Question: I am trying to inspect elements on the webpage but as soon as popup comes it shows an error of element not visible.

I am using correct locators for the same, also I tried using different timeouts for the thread.
Sleep it is not working.
When I click on view source it is showing the same frame as well.
I wrote the below code:
'''
\import org.openqa.selenium.By;
import org.openqa.selenium.WebDriver;
import org.openqa.selenium.WebElement;
import org.openqa.selenium.chrome.ChromeDriver;
import org.openqa.selenium.support.ui.ExpectedConditions;
import org.openqa.selenium.support.ui.Select;
import org.openqa.selenium.support.ui.WebDriverWait;
public class INDIALENDS {
public static void main(String[] args) throws InterruptedException {
System.setProperty("webdriver.chrome.driver","D:\chromedriver.exe");
WebDriver driver=new ChromeDriver();
driver.navigate().to("https://indialends.com/");
driver.manage().window().maximize();
String s=driver.getCurrentUrl();
System.out.println(s);
driver.getTitle();
String x=driver.getTitle();
System.out.println(x);
\
\driver.findElement(By.linkText("Personal Loan")).click();
driver.findElement(By.name("li_display_name")).sendKeys("RAVNEET KAUR");
driver.findElement(By.id("email")).sendKeys("ravneetkaur@indialends.com");
driver.findElement(By.name("pincode")).sendKeys("122018");
driver.findElement(By.id("employment")).click();
Thread.sleep(5000);
driver.findElement(By.id("salaried12")).click();
Thread.sleep(5000);
driver.findElement(By.id("companyName")).sendKeys("INDIALENDS");
Thread.sleep(10000);
driver.findElement(By.id("monthlyIncome")).sendKeys("34000");
driver.findElement(By.id("mobile")).sendKeys("<PHONE>");
driver.findElement(By.id("li_submit")).click();
Thread.sleep(5000);
\
\Thread.sleep(25000);
driver.findElement(By.id("li_submit")).click();
Thread.sleep(25000);
//new WebDriverWait(driver, 30).until(ExpectedConditions.visibilityOfElementLocated(By.id("control__indicator")));
driver.findElement(By.id("li_agree")).click();
String s2=driver.getCurrentUrl();
\
\System.out.println(s2);
driver.getTitle();
String x1=driver.getTitle();
System.out.println(x1);
Thread.sleep(5000);
}
}
\'''
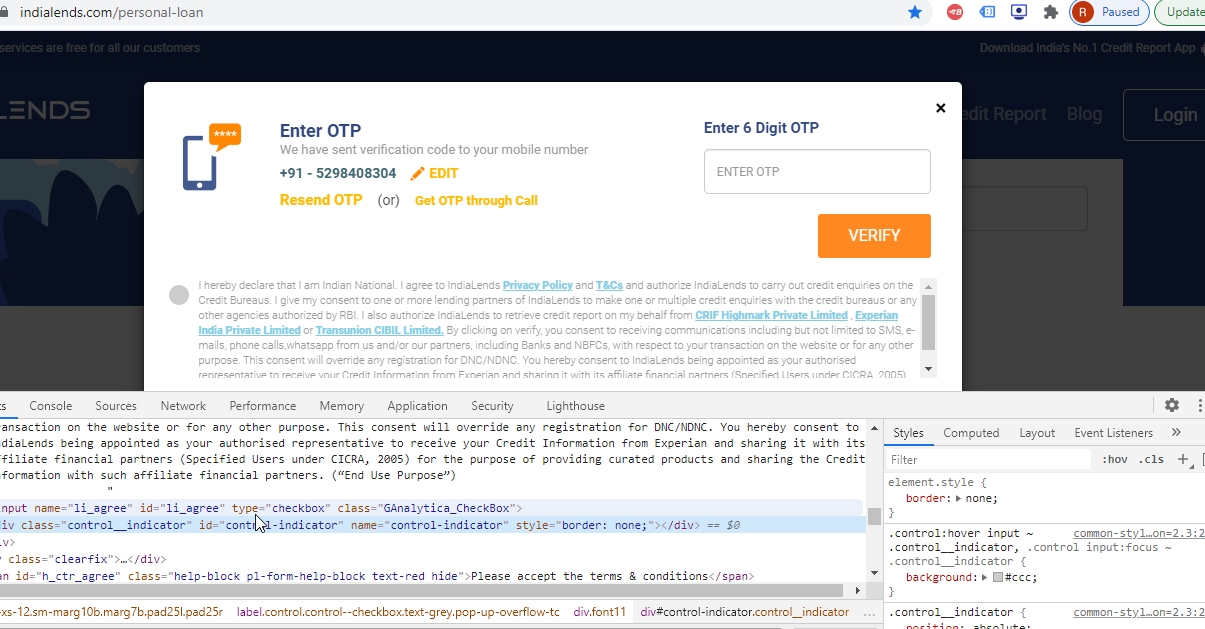
Answer: This the full code. Please try it from your end.
'''
public class MyTesting {
public static void main(String[] args) throws InterruptedException {
System.setProperty("webdriver.chrome.driver", "F:\Swaroop\ChromeVersion87\chromedriver.exe");
WebDriver driver = new ChromeDriver();
driver.navigate().to("https://indialends.com/");
driver.manage().window().maximize();
String s = driver.getCurrentUrl();
System.out.println(s);
driver.getTitle();
String x = driver.getTitle();
System.out.println(x);
driver.findElement(By.linkText("Personal Loan")).click();
driver.findElement(By.name("li_display_name")).sendKeys("RAVNEET KAUR");
driver.findElement(By.id("email")).sendKeys("ravneetkaur@indialends.com");
driver.findElement(By.name("pincode")).sendKeys("122018");
driver.findElement(By.id("employment")).click();
Thread.sleep(5000);
driver.findElement(By.id("salaried12")).click();
Thread.sleep(5000);
driver.findElement(By.id("companyName")).sendKeys("INDIALENDS");
Thread.sleep(10000);
driver.findElement(By.id("monthlyIncome")).sendKeys("34000");
driver.findElement(By.id("mobile")).sendKeys("<PHONE>");
driver.findElement(By.id("li_submit")).click();
Thread.sleep(5000);
WebDriverWait wait = new WebDriverWait(driver, 30);
wait.until(ExpectedConditions.presenceOfElementLocated(By.id("control-indicator"))).click();
String s2 = driver.getCurrentUrl();
System.out.println(s2);
driver.getTitle();
String x1 = driver.getTitle();
System.out.println(x1);
Thread.sleep(5000);
}
}
'''